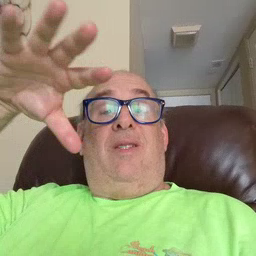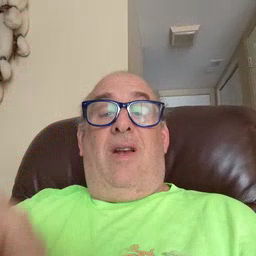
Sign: sun